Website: home-depot
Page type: billing-address
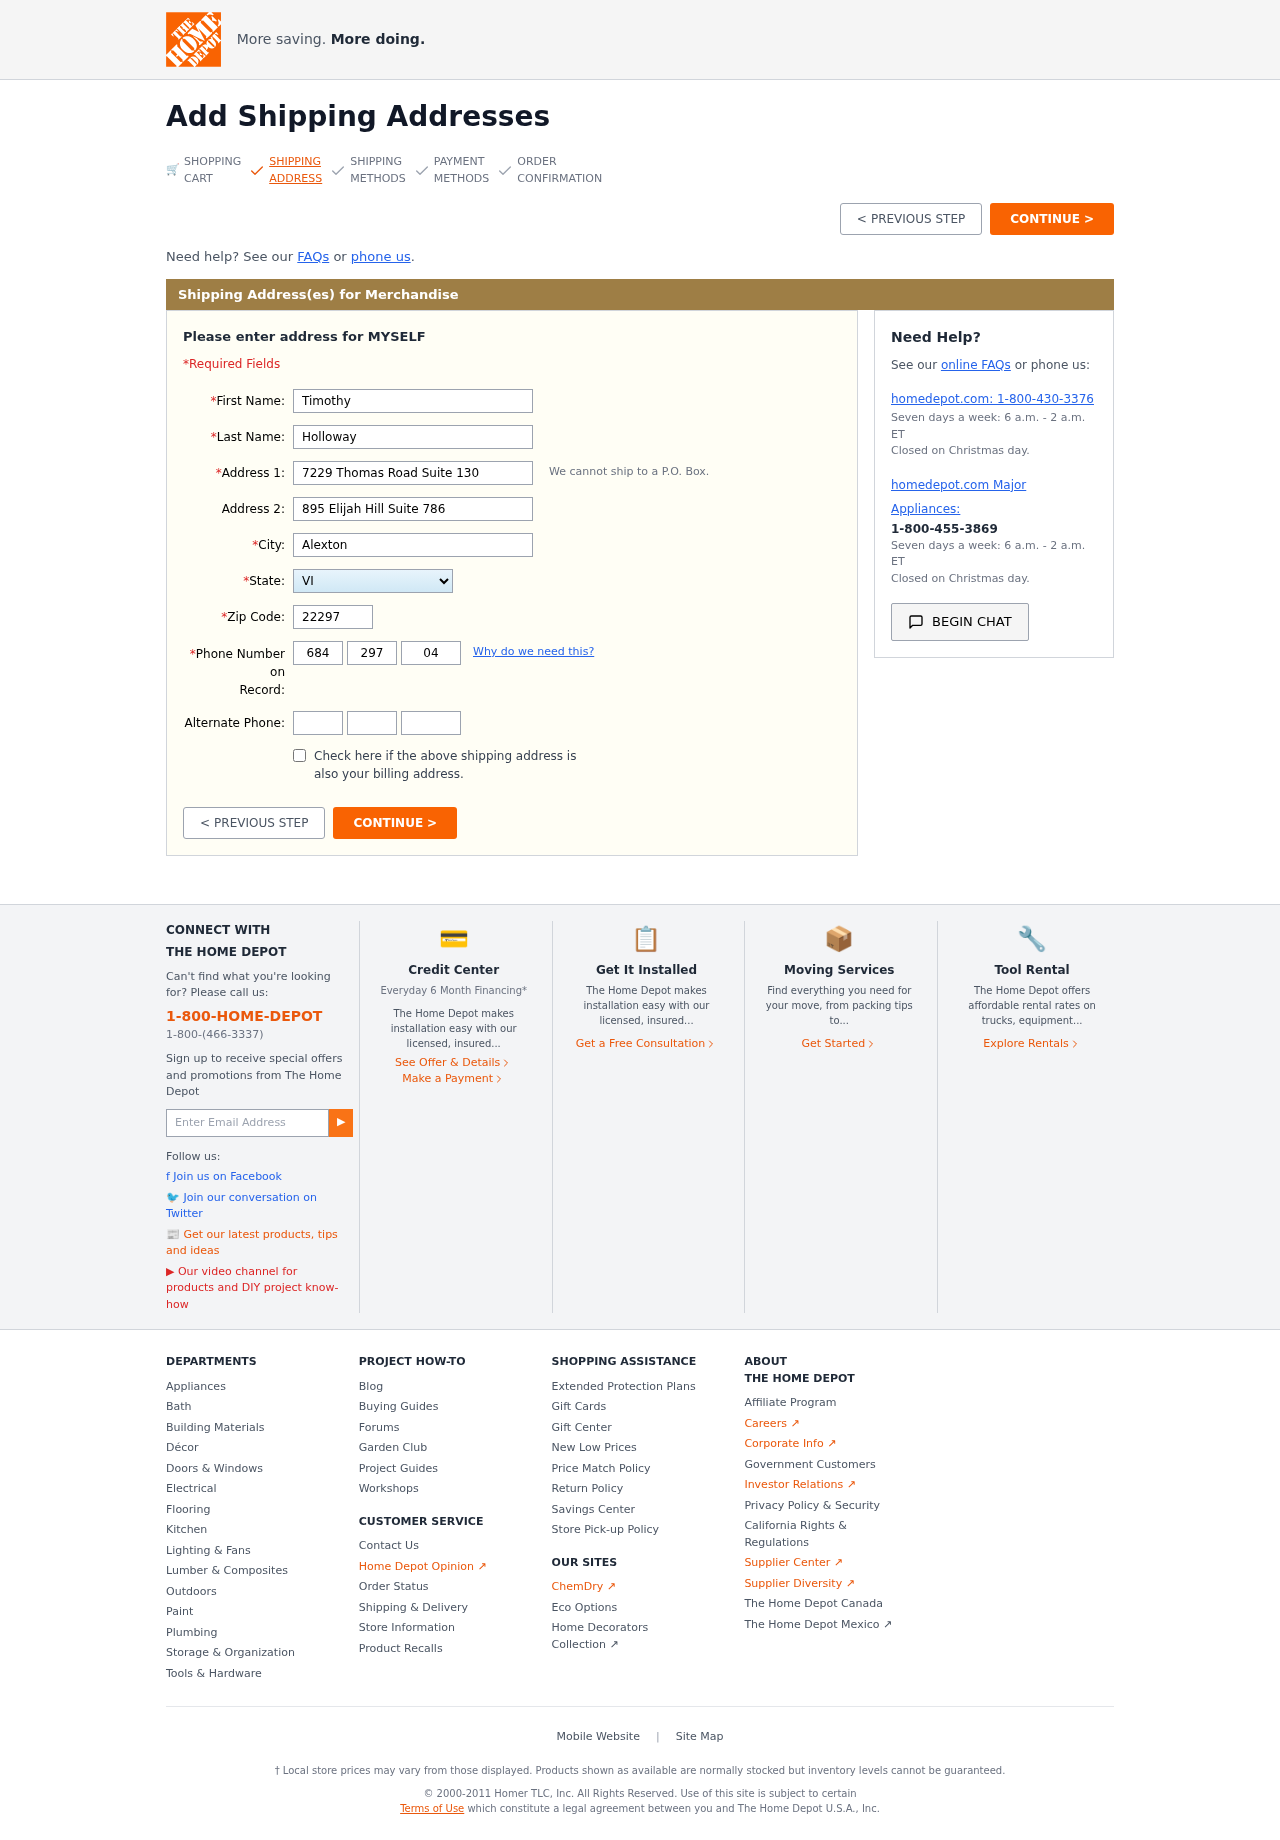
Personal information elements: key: PII_STATE
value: VI
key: PII_FIRSTNAME
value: Timothy
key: PII_LASTNAME
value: Holloway
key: PII_STREET
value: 7229 Thomas Road Suite 130
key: PII_STREET2
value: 895 Elijah Hill Suite 786
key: PII_CITY
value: Alexton
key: PII_POSTCODE
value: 22297
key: PII_PHONE_AREA
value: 684
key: PII_PHONE_PREFIX
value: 297
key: PII_PHONE_LINE
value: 0472